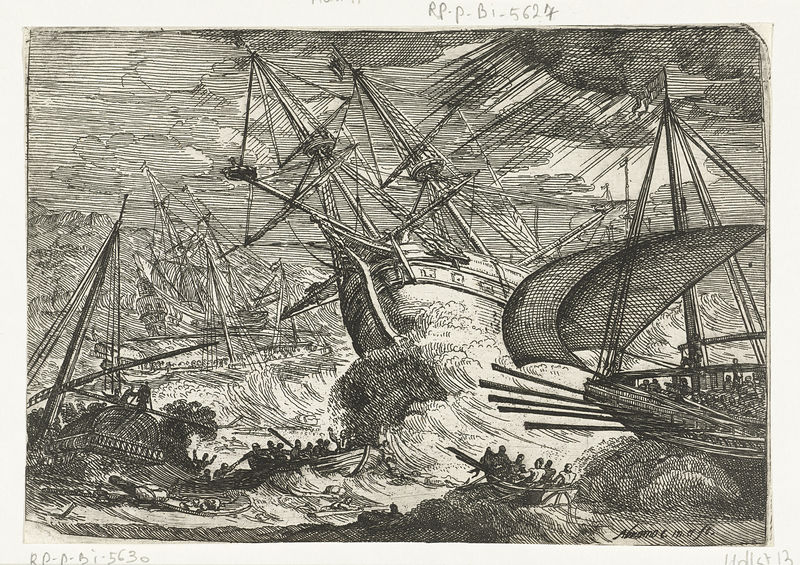
Titel: Storm op zee
Künstler: Abraham Casembroot
Standort: Amsterdam
Institution: Rijksmuseum
Schlagwörter: gewitter, himmel, meer, wasser, wolken, menschen, see, ufer, holz, männer, zeichnung, tod, boot, boote, ruder, gischt, schiff, schiffe, schrift, segel, wellen, mast, segelschiff, grafik, masten, brandung, havarie, schiffbruch, seemänner, seenot, sturm, unwetter, wetter, korb, striche, ozean, flucht, regen, gefahr, matrose, kapitän, matrosen, rumpf, botte, seeschlacht, rettungsboote, en, 13, surm, schiffbruck, hollst, geseenot